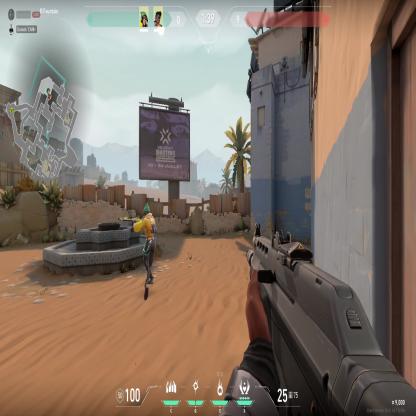
Label: teammate